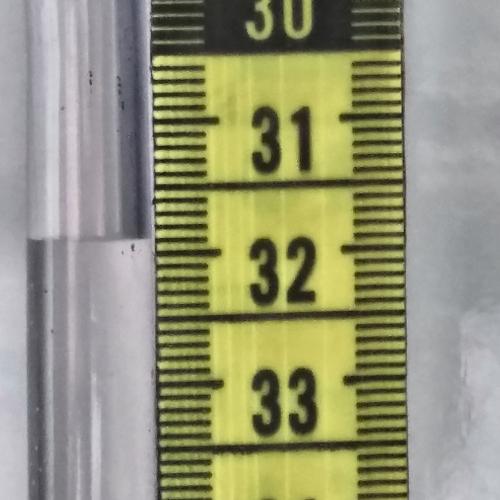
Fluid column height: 31.9 cm